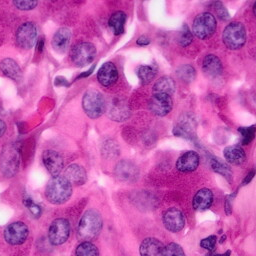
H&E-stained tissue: Pancreatic